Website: bh-photo
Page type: cart
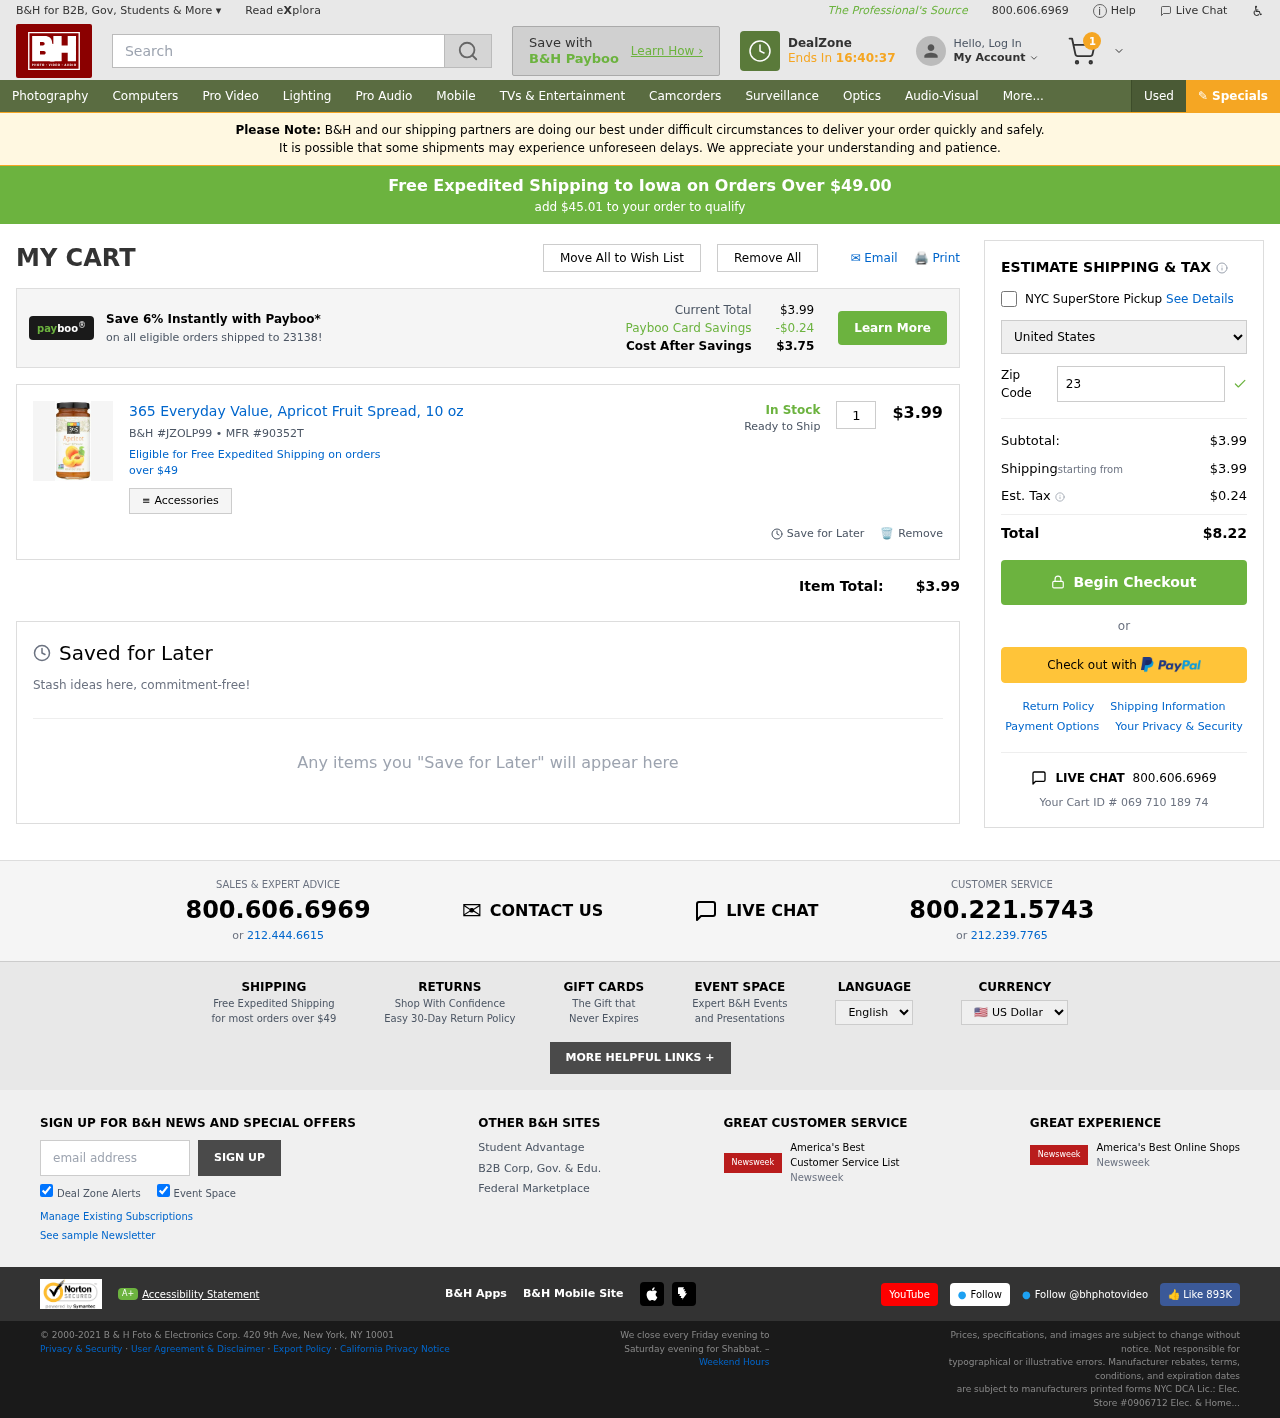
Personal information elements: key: PII_COUNTRY
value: United States
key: PII_POSTCODE
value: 23138
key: PII_STATE
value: Iowa
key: PII_POSTCODE2
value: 23138
Product elements: key: PRODUCT1_NAME
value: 365 Everyday Value, Apricot Fruit Spread, 10 oz
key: PRODUCT1_PRICE
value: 3.99
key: PRODUCT1_QUANTITY
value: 1
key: PRODUCT1_SKU
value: JZOLP99
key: PRODUCT1_MFR
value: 90352T
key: PRODUCT1_AVAILABILITY
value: In Stock
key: PRODUCT1_SHIP_STATUS
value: Ready to Ship
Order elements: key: ORDER_NUM_ITEMS
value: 1
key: FREE_SHIPPING_THRESHOLD
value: $45.01
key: ORDER_SUBTOTAL
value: $3.99
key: ORDER_SHIPPING_COST
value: $3.99
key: ORDER_TAX
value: $0.24
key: ORDER_TOTAL
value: $8.22
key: ORDER_ID
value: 069 710 189 74
Search elements: key: HEADER_SEARCH
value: Search
Other elements: key: PAYBOO_SAVINGS
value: -$0.24
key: COST_AFTER_SAVINGS
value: $3.75